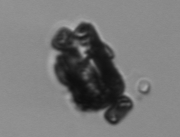
Label: Delphineis